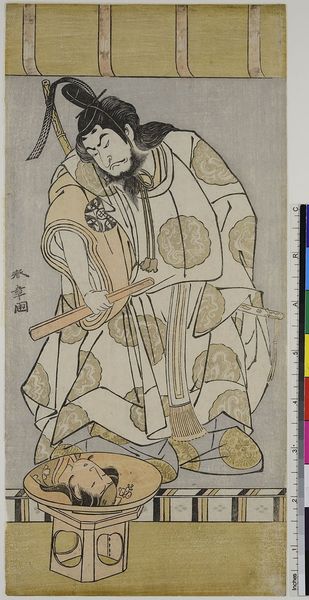
Künstler: Katsukawa Shunsh&#x14D;
Standort: Hamburg
Institution: Museum für Kunst und Gewerbe Hamburg
Schlagwörter: kopf, mann, gelb, ocker, frisur, holz, schwarz, tisch, beige, muster, band, schale, spiegelung, haare, theater, kreis, holzschnitt, japan, gewalt, reflexion, druckgraphik, druckgrafik, china, krieger, zeit, schauspieler, farbholzschnitt, seidenmalerei, insignien, symbole, schauspielerin, zauberer, lichtreflexion, kimono, samurai, kabuki, edo, puppenspieler, reproduktionen, kanji, druckerzeugnisse, schüssel, theateraufführung, würdestab